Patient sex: M
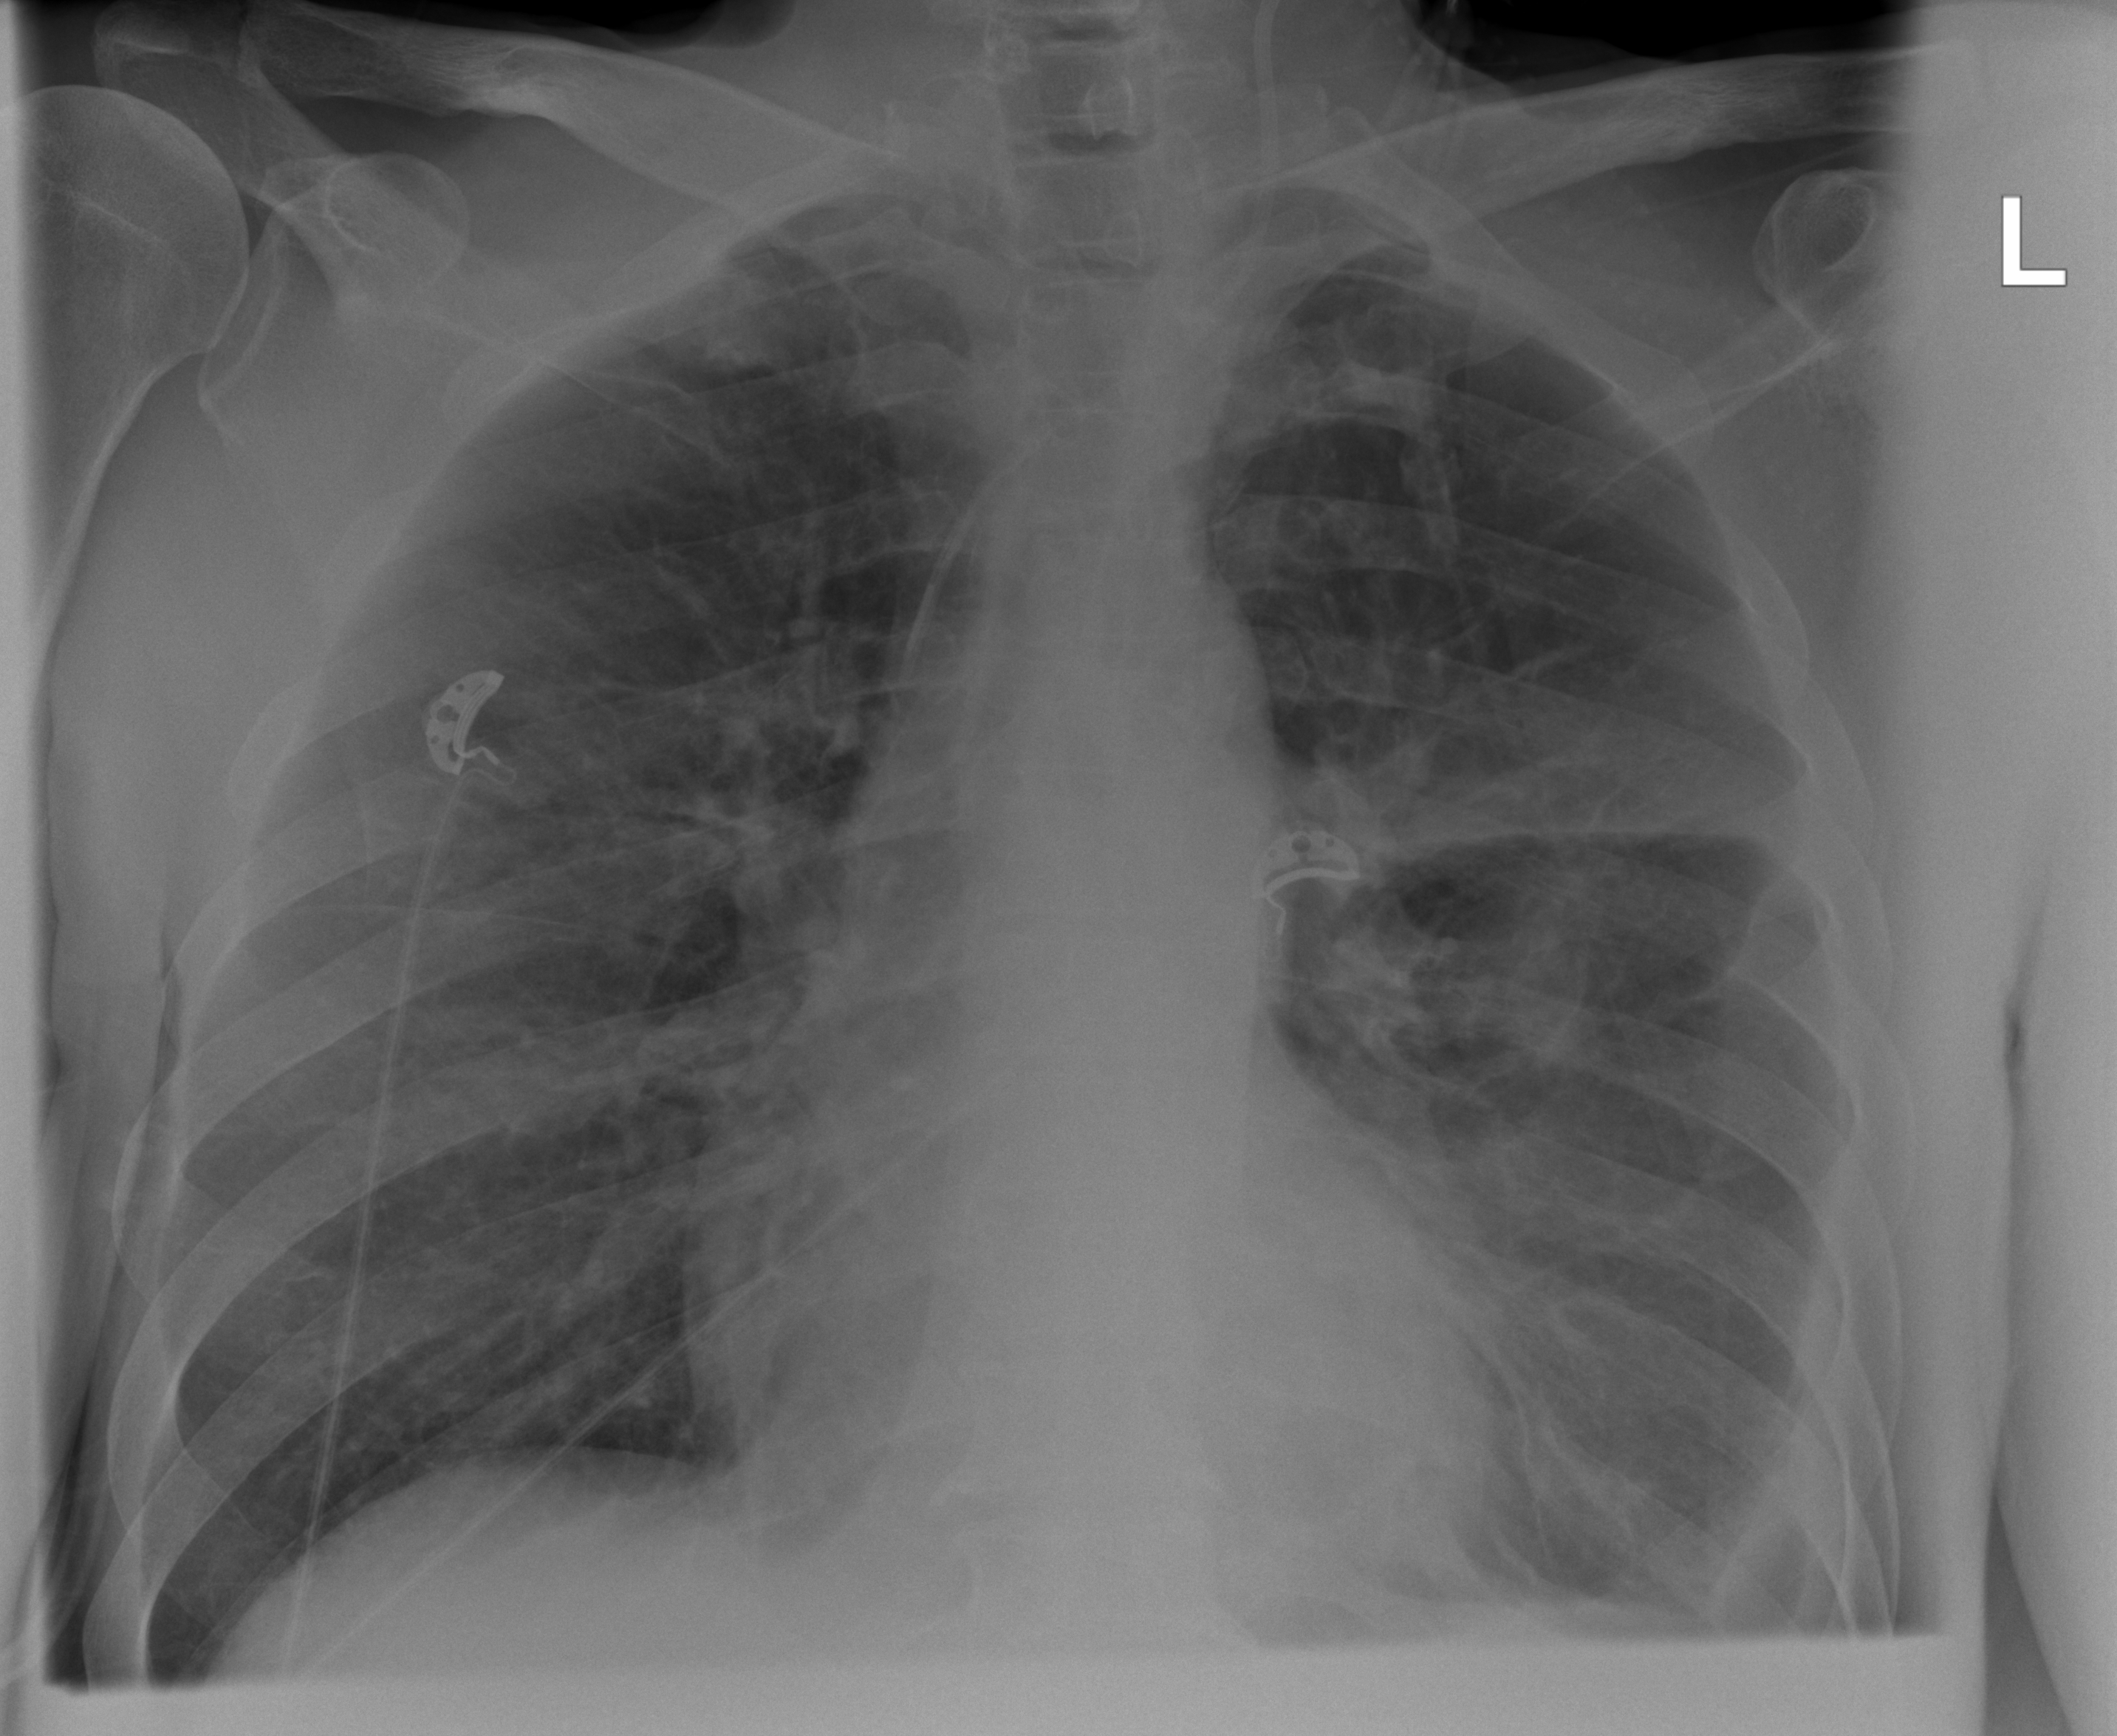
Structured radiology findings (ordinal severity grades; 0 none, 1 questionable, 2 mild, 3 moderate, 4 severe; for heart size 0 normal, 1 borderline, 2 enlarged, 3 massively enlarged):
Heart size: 0
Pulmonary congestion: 0
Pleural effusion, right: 0
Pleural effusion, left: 2
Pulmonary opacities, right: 2
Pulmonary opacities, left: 2
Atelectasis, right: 0
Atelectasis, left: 2